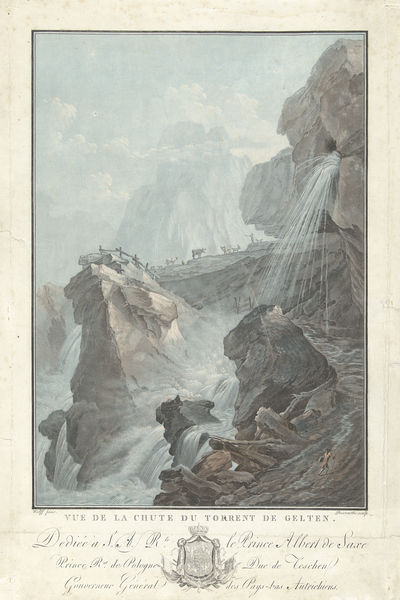
Titel: Gezicht op de waterval van Gelten
Künstler: Charles Melchior Descourtis
Standort: Amsterdam
Institution: Rijksmuseum
Schlagwörter: berg, felsen, himmel, wasser, wolken, tier, wolke, zaun, bach, kühe, vieh, wasserfall, berge, fels, kuh, rind, sturzbach, geländer, rinder, druck, stich, hirte, bergbach, wolkenhimmel, quelle, stocj